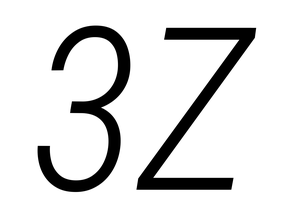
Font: Roboto-Italic_Condensed_Light_Italic